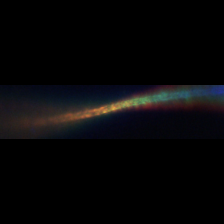
Taxon: Leptocylindrus
Group: Diatoms